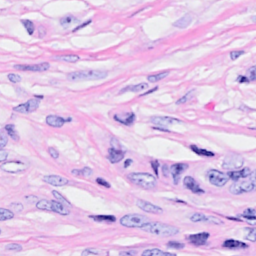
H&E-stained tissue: Breast